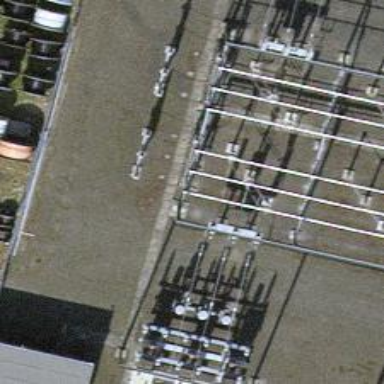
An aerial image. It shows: Power line with 3 cables. It is situated in bay.